Question: I'm using msysGit on windows7 in a 32bit environment. I'm really new to git so I don't know what else I would need to explain here to help. One thing I can tell you is this repo is a git clone from my svn repo

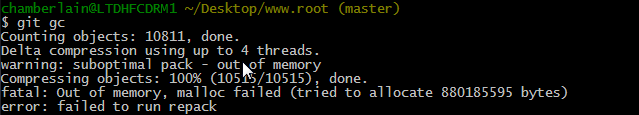
Answer: Looks like you are experiencing the same issue as: <URL>
They suggest running:
'''
git config pack.windowMemory 10m
git config pack.packSizeLimit 20m
'''